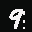
Label: 9